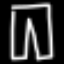
Label: pants